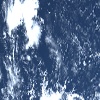
Label: cloud